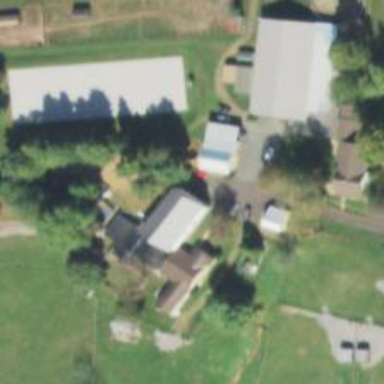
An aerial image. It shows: Animal shelter.